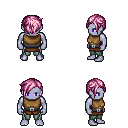
a pixel art fantasy rpg character, male body template, dark elf, purple skin, leather chest armor, teal pants, pink pixie cut hairstyle, four views (front, back, left, right), 2x2 character sprite sheet, small pixel art, hard edges, no anti-aliasing